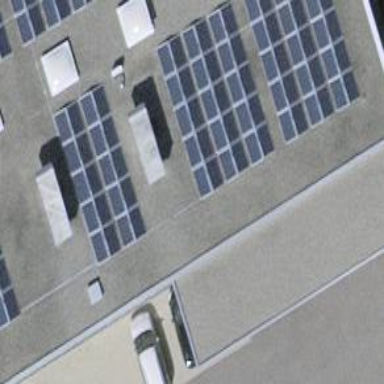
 consisting of solar photovoltaic panels."